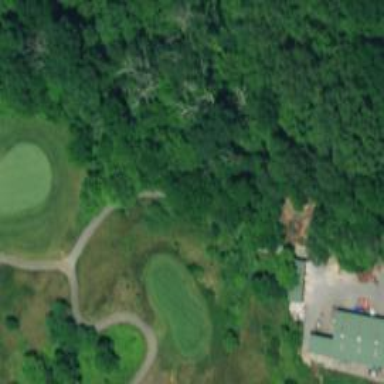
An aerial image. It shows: Pathway for golfing.